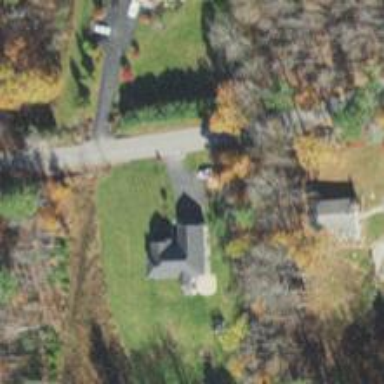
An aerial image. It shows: Driveway leading to service road.